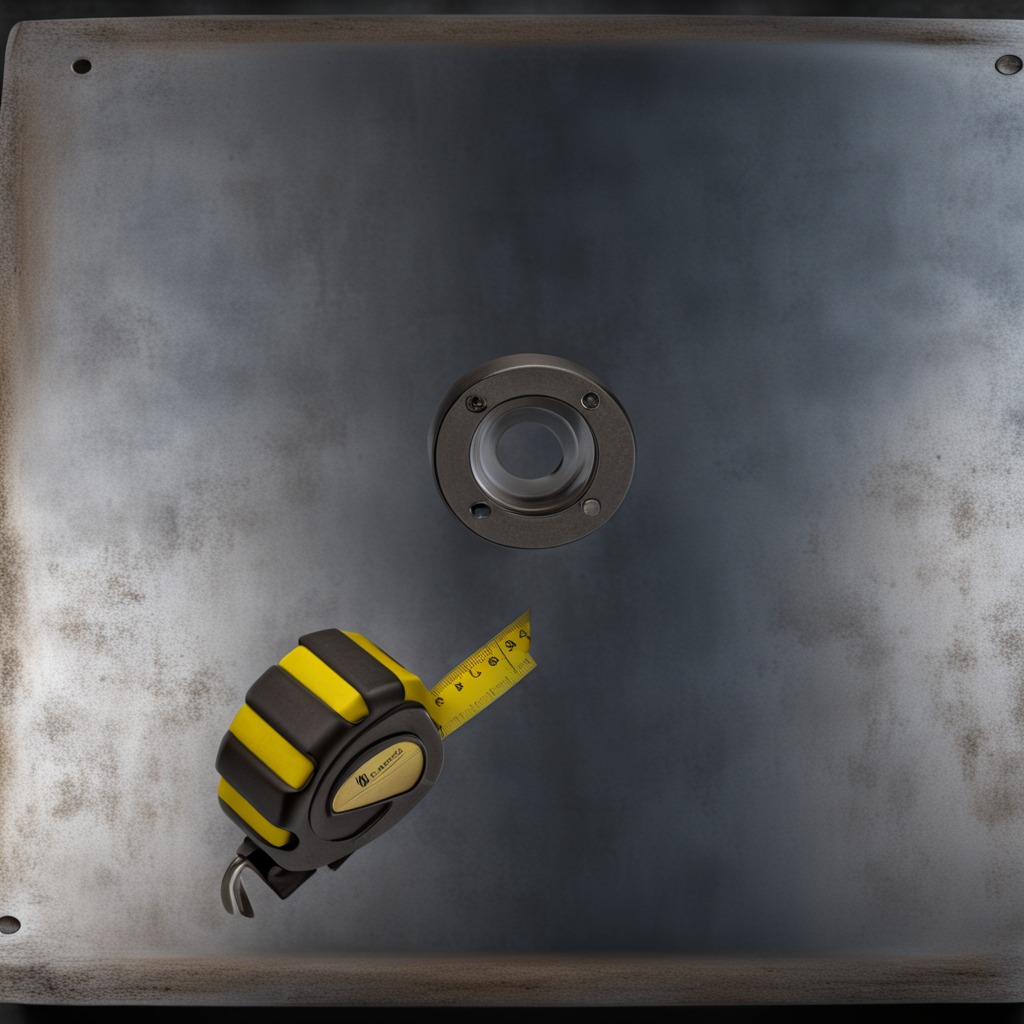
A measuring tape is lying on the cold steel table in a mining workshop.